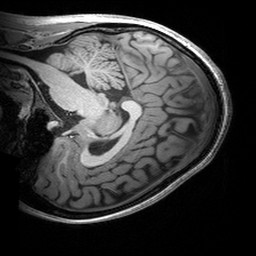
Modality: T1w
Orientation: sagittal
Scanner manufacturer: siemens
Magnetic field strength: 3 T
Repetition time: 2.53 s
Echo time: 0.00299 s